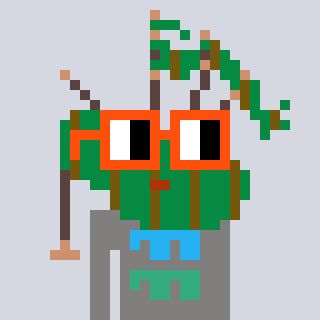
a pixel art character with square orange glasses, a bagpipe-shaped head and a bluegrey-colored body on a cool background